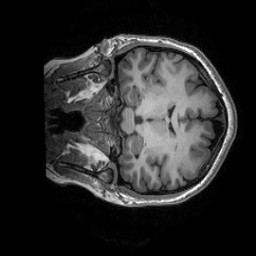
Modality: T1w
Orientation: coronal
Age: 30
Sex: female
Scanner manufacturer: ge
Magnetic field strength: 3 T
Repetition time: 0.0073 s
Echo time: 0.003 s